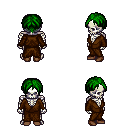
a pixel art fantasy rpg character, male body template, skeleton, brown robe, gold greaves, green parted hairstyle, brown shoes, four views (front, back, left, right), 2x2 character sprite sheet, small pixel art, hard edges, no anti-aliasing